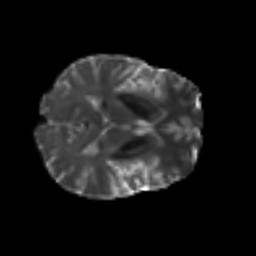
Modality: T2w
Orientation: axial
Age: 47
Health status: ill
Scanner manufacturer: philips
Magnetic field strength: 3 T
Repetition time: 9 s
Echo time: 0.127 s